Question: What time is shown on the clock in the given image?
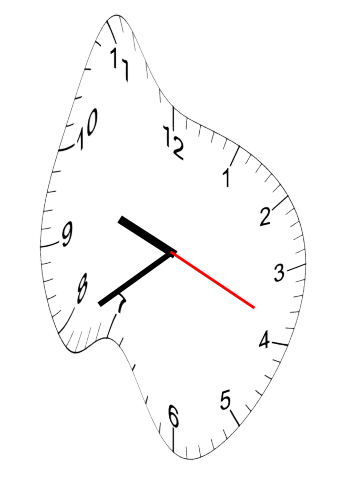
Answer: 09:39:19